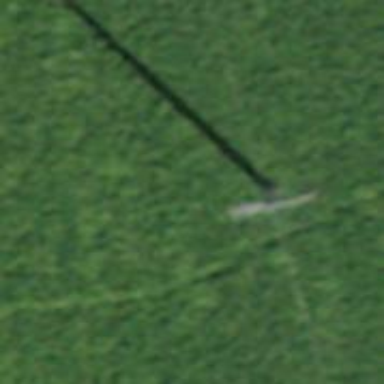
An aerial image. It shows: Power pole.